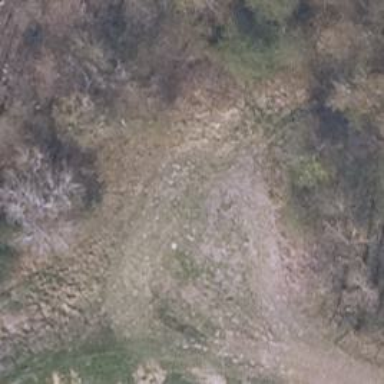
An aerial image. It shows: Landscape with heath vegetation.